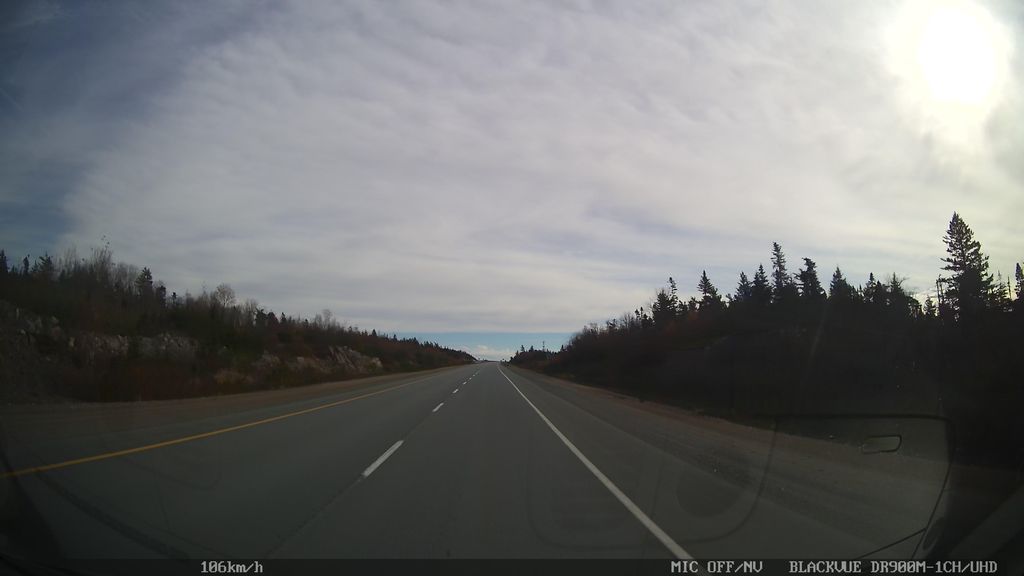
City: halifax